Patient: sex M, age 58
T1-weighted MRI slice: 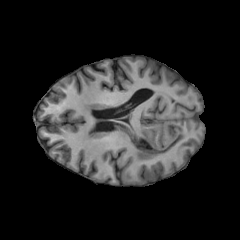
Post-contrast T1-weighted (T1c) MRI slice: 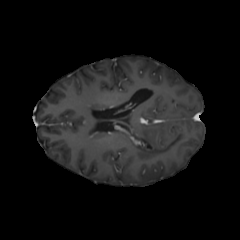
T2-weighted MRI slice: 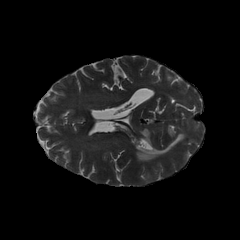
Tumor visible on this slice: yes
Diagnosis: Glioblastoma, IDH-wildtype
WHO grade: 4